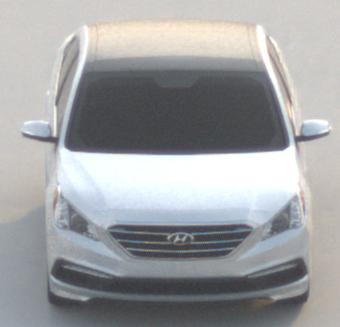
Make: Hyundai
Model: Sonata
Detailed model: Gen. 7
Model produced from: 2015
Model produced until: 2017
Doors: 4
Color: white
Road condition: dry road
Daytime: sunrise or sunset
Contrast: low contrast